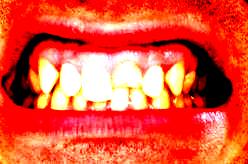
Condition: Gingivitis